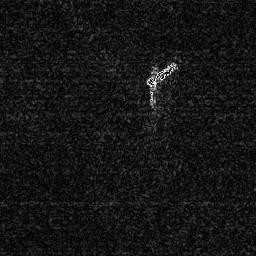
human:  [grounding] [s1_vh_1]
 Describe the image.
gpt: In the satellite image, there is  <ref>1 medium ship </ref> <box>[[55, 23, 69, 33, 0]]</box> located at top.